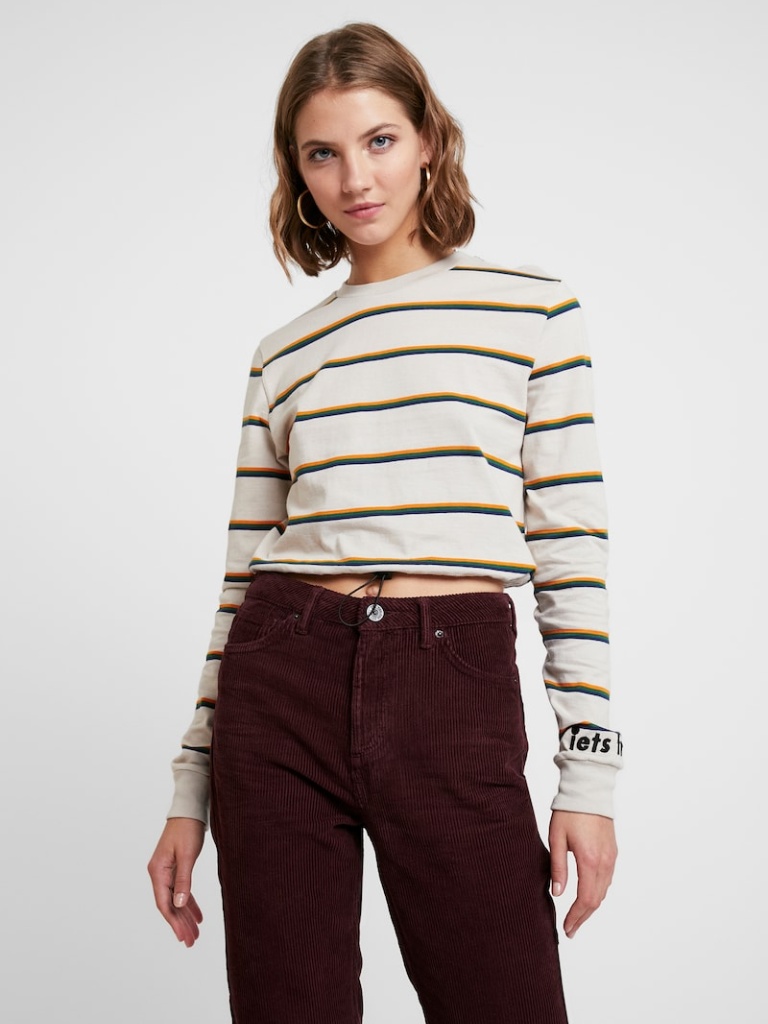
cotton relaxed a long-sleeved with the sleeves down cropped length French Tucked crew sweater